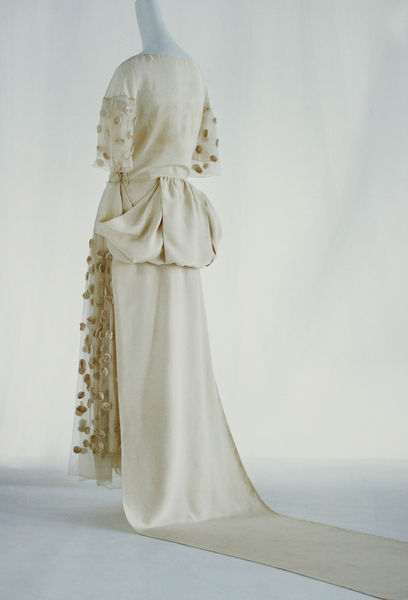
Titel: Brautkleid
Künstler: Madeleine Vionnet
Standort: Kyoto (Japan)
Institution: Kyoto Costume Institute
Schlagwörter: weiß, kleid, rücken, mode, muster, spitze, gold, stoff, schleppe, rückenansicht, bordüre, braut, verzierung, schoß, abendkleid, hinten, rückansicht, tageskleid, hochzeit, robe